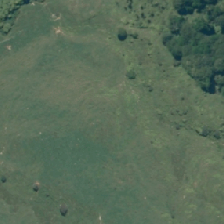
Land cover: low_producing_grassland